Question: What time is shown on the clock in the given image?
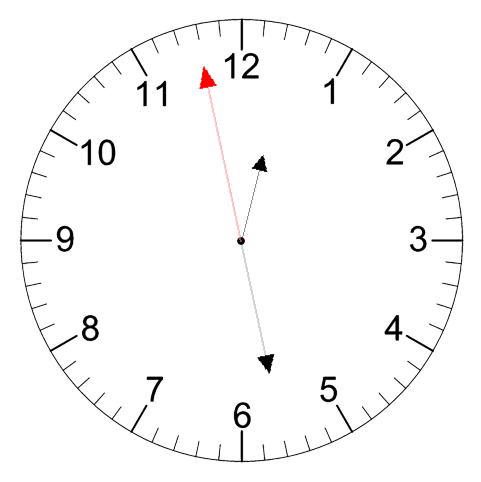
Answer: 12:27:58